Group 1:
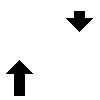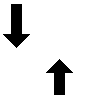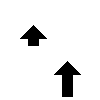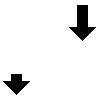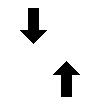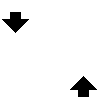
Group 2:
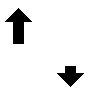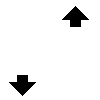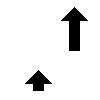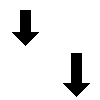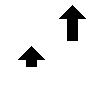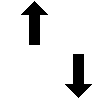
Rule separating the two groups: Arrows which if moved at speeds proportional to their length would pass eachother vs. not so
Concepts: arrow
Author: Matt Samuels